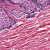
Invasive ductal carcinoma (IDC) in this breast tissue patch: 0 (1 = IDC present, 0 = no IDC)